Interaction volume radius: 10 \u00c5
Interaction volume height: 20 \u00c5
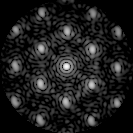
Disorder parameter: 0.3005